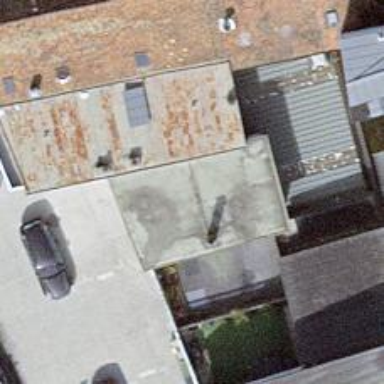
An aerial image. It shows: Car repair shop.